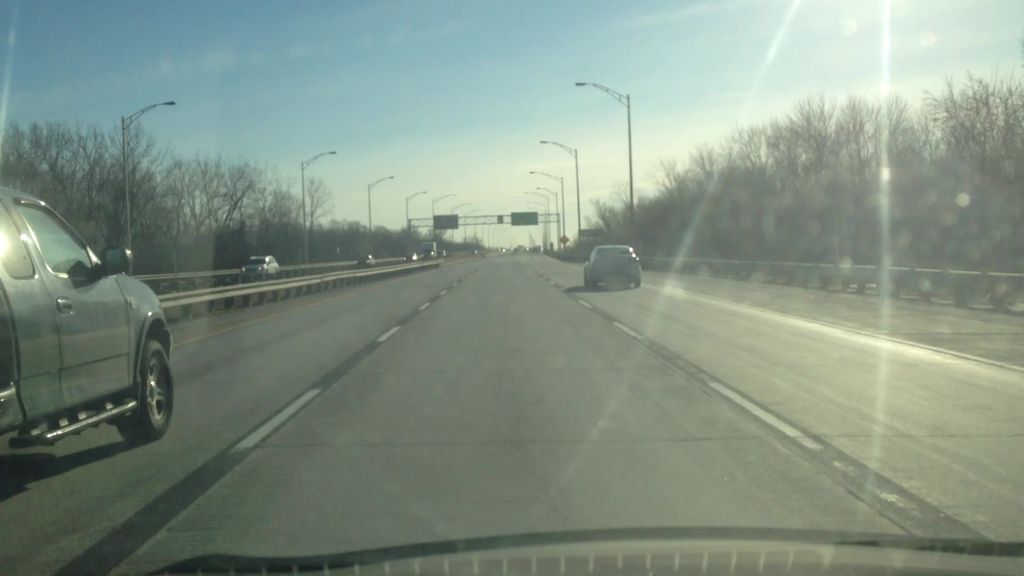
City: montreal